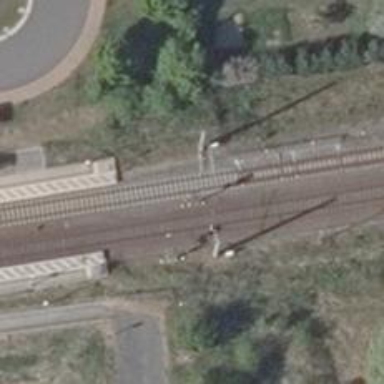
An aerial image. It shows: Railway signal.